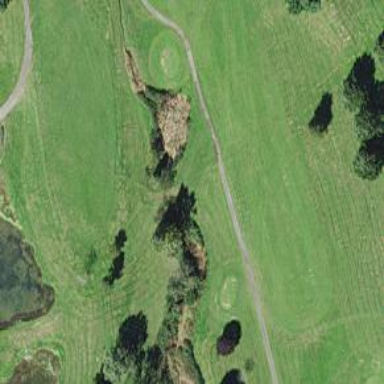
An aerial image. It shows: Path used for both walking and golf.